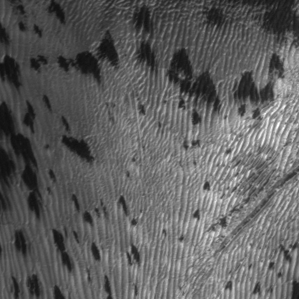
Label: frost